Interaction volume radius: 5 \u00c5
Interaction volume height: 20 \u00c5
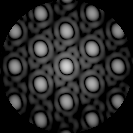
Disorder parameter: 0.009449